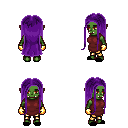
a pixel art fantasy rpg character, female body template, orc, green skin, maroon tunic, gold greaves, purple extra-long hairstyle, gold gloves, black slippers, four views (front, back, left, right), 2x2 character sprite sheet, small pixel art, hard edges, no anti-aliasing